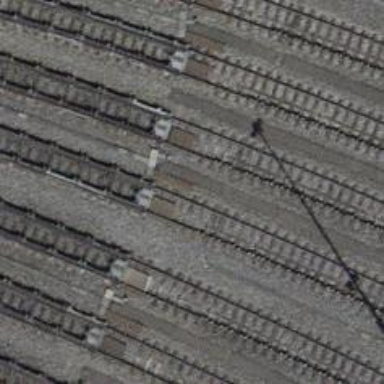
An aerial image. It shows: Railway yard with one track. The railway includes beam retarder.